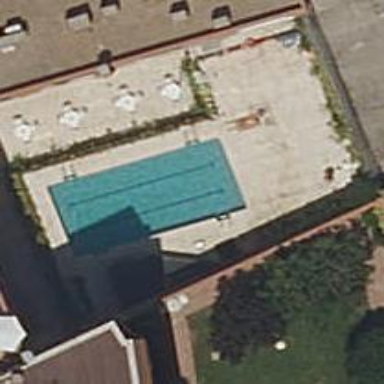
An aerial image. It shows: Swimming pool located in leisure land.